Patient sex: F
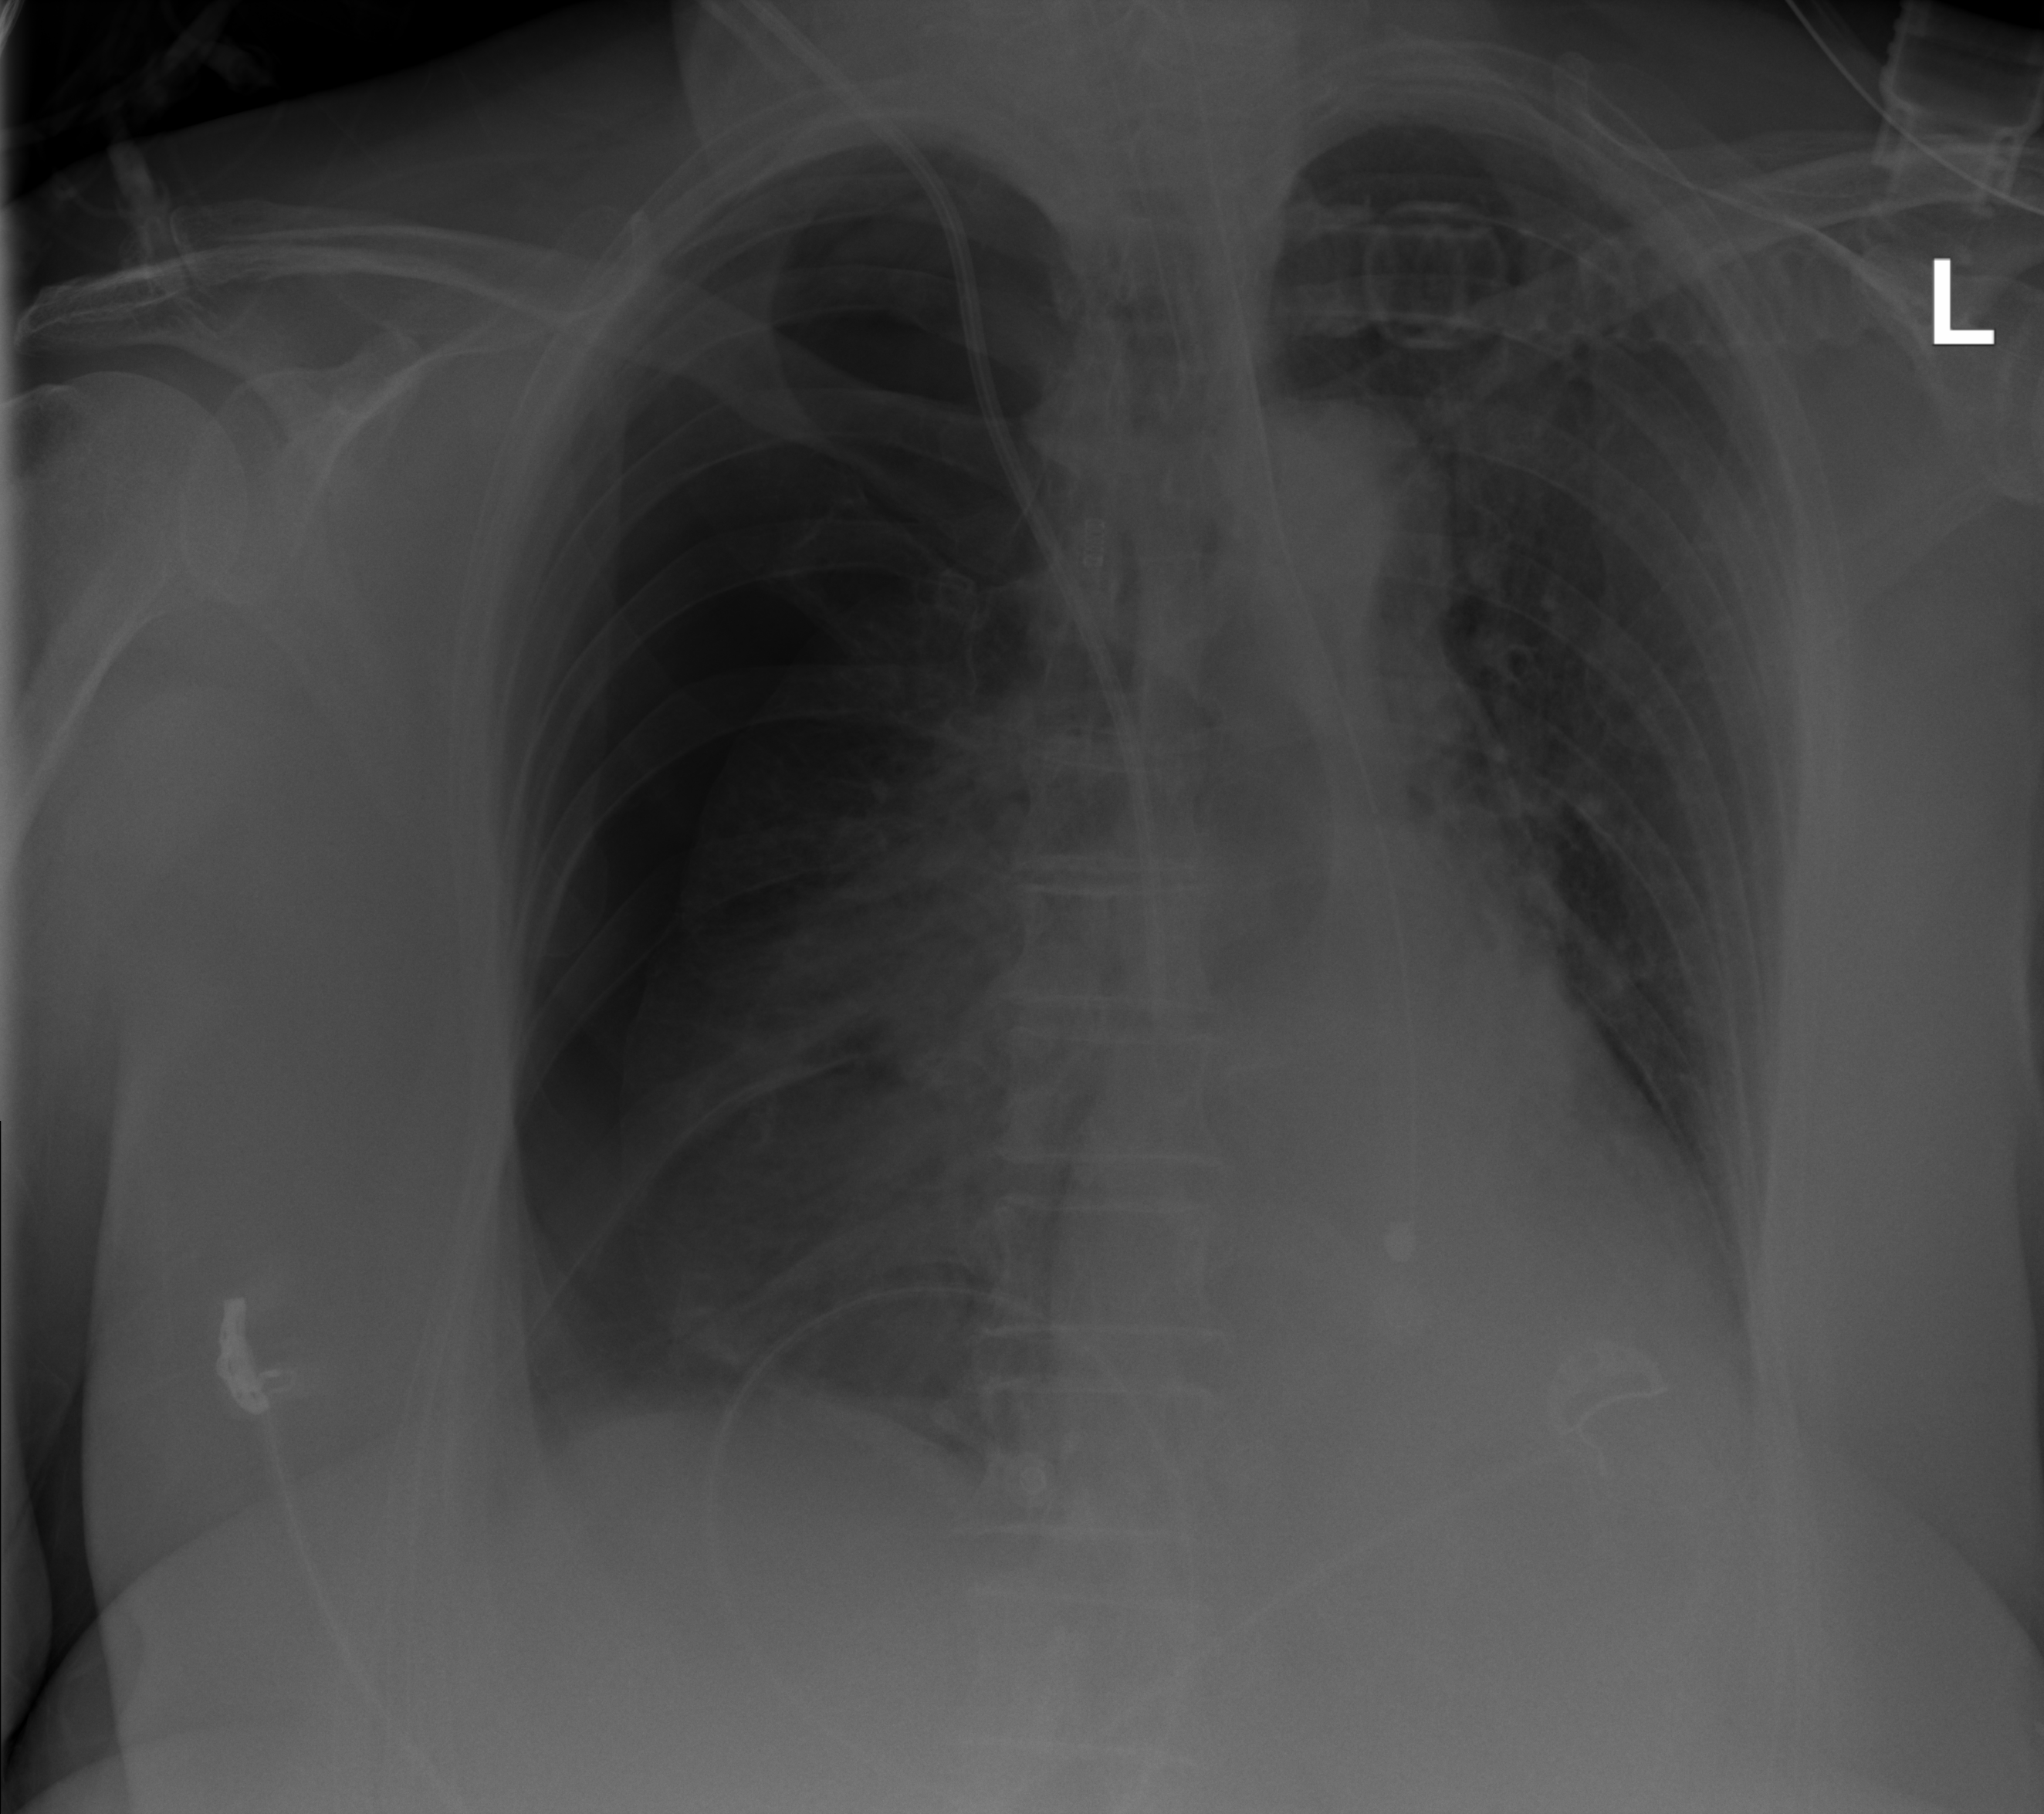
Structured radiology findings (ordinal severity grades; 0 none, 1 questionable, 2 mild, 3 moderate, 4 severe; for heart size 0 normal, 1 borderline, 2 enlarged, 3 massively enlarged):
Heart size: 2
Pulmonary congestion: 2
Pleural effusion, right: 2
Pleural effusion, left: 1
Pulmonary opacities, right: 0
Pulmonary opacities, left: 0
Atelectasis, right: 3
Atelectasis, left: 2